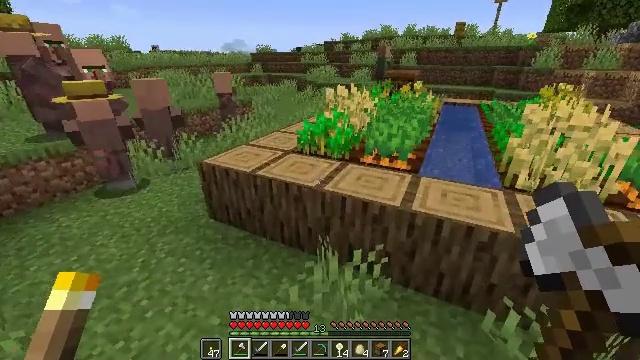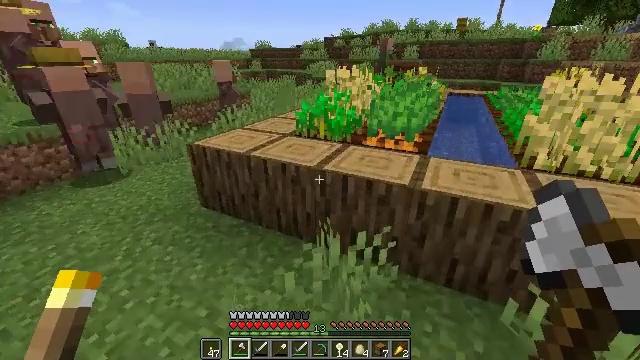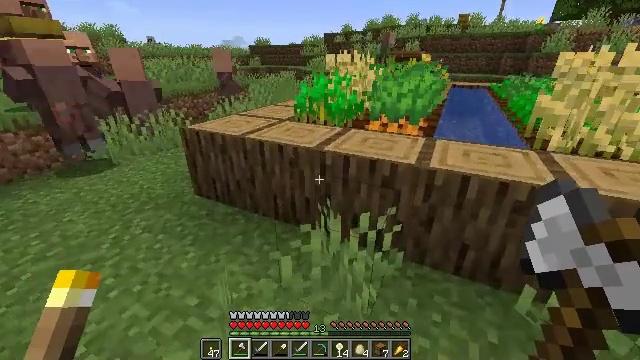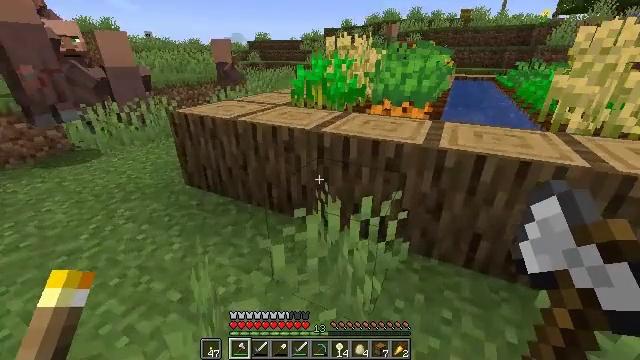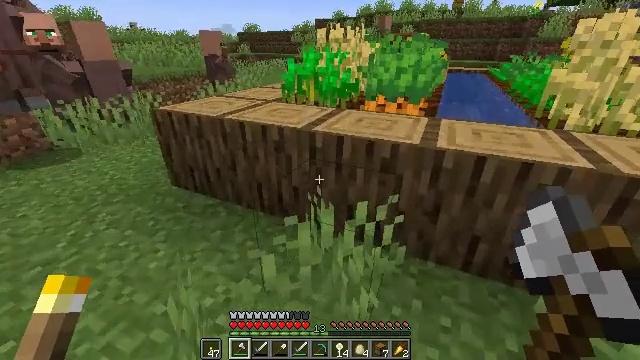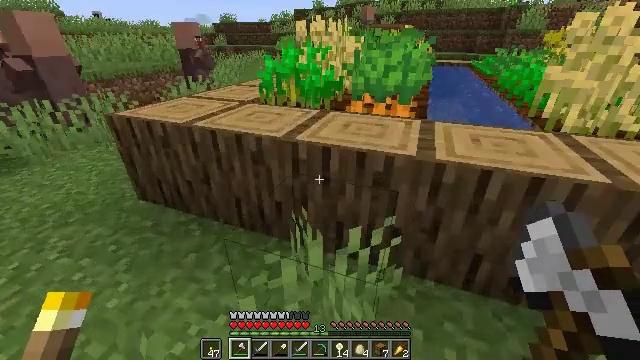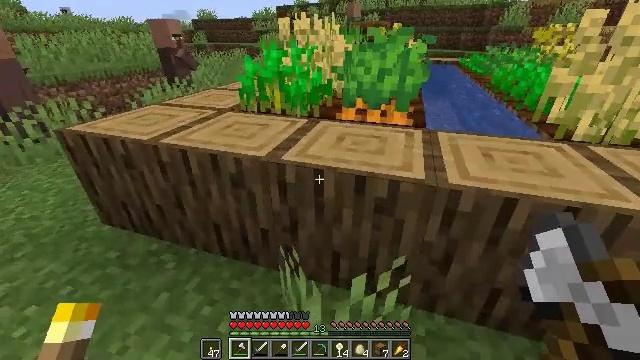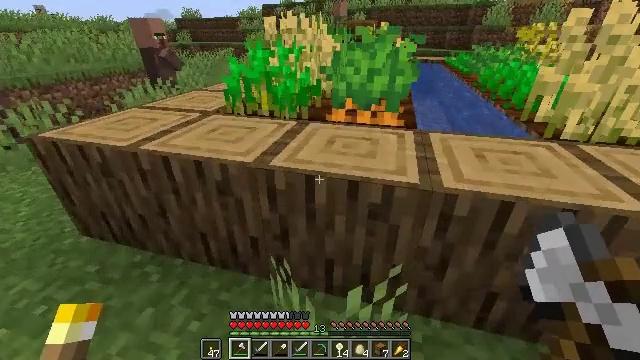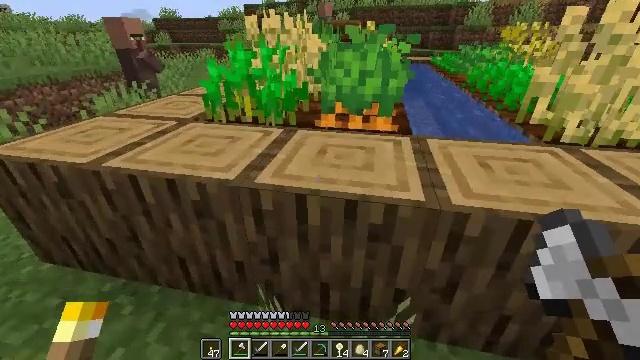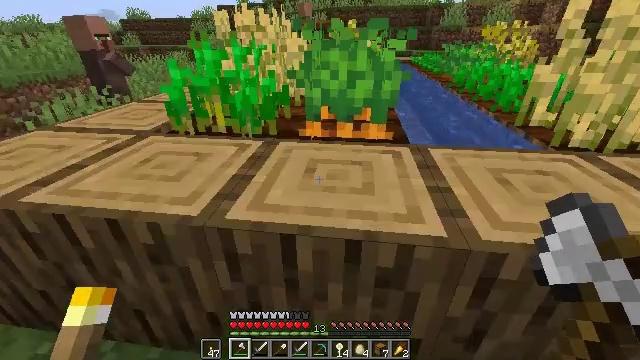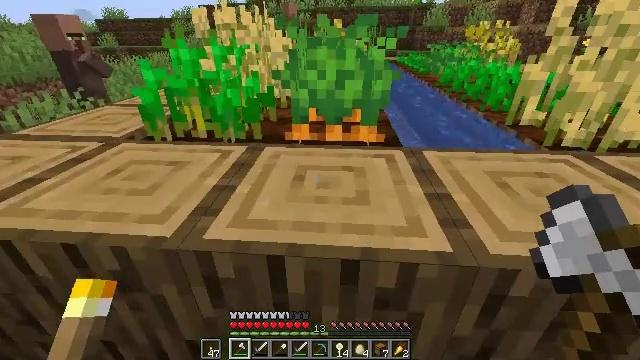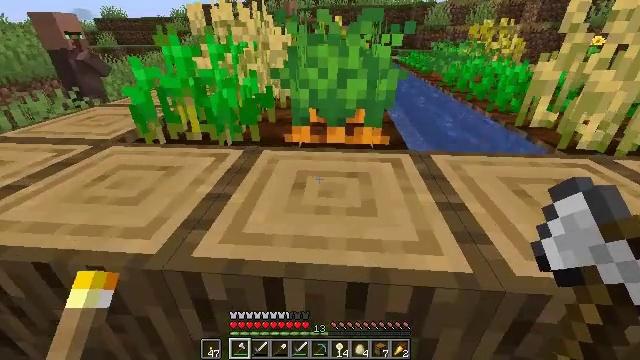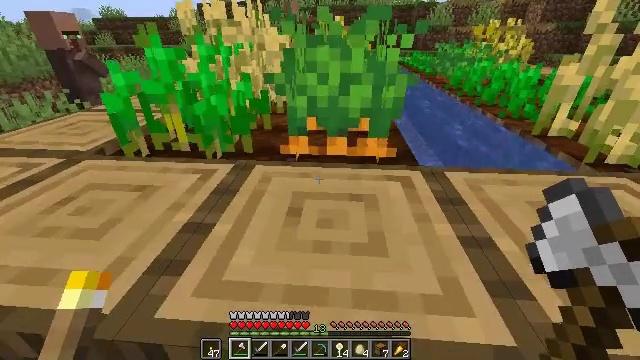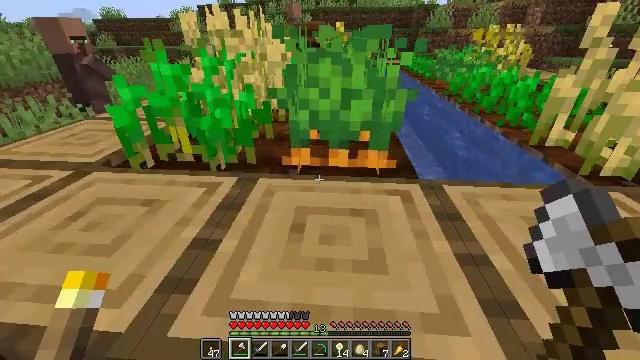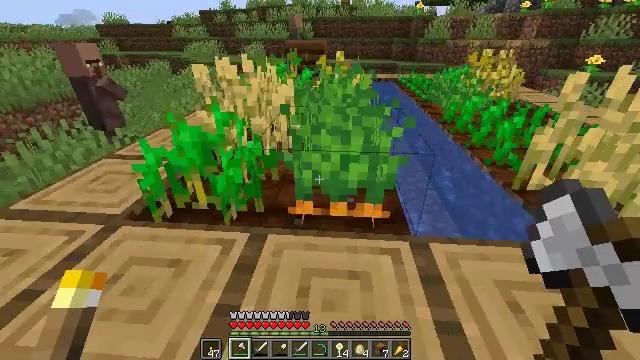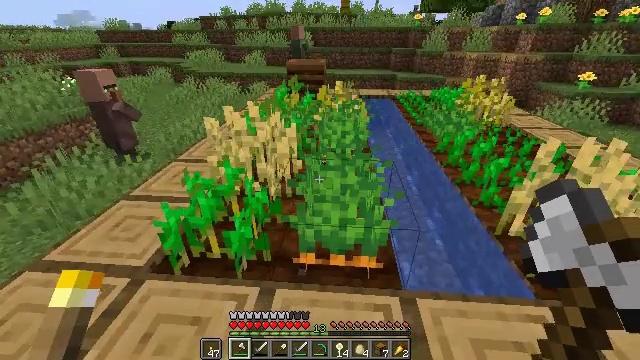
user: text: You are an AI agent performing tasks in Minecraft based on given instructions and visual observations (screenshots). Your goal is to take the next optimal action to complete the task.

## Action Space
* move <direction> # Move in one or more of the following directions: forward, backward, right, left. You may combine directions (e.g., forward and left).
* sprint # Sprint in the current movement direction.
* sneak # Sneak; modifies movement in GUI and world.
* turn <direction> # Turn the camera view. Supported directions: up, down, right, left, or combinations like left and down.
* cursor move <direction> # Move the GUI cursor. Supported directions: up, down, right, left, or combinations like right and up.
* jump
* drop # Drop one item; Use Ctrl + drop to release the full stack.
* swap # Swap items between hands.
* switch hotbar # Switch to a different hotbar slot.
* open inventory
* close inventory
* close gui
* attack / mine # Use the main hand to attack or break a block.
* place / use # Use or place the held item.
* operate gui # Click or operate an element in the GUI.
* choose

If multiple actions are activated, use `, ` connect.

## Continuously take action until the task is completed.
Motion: motion action
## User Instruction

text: Harvest carrots from the farmland.
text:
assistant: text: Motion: no_op
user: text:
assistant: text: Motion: no_op
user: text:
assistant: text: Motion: move forward
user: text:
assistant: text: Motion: move forward, turn right and down
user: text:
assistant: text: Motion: move forward, turn right and down
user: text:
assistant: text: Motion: move forward, turn right
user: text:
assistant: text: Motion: move forward, turn right
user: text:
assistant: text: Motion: move forward, turn right
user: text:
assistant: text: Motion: move forward, turn right
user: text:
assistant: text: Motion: move forward, turn right
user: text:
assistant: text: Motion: move forward
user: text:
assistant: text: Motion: move forward
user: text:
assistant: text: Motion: move forward, jump
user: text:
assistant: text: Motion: move forward, jump
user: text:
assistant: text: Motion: move forward, jump
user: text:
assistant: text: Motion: move forward, jump
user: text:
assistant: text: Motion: move forward, turn down, jump
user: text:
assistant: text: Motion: move forward, turn right and down
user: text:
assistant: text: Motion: turn right and down
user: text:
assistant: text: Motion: turn right and down
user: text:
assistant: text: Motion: no_op
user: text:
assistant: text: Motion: no_op
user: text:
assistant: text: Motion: turn down
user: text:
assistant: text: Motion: no_op
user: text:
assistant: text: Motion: no_op
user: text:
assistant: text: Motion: attack / mine
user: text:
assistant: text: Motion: attack / mine
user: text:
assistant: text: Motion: move forward
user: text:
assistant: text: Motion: move forward
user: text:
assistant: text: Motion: move forward